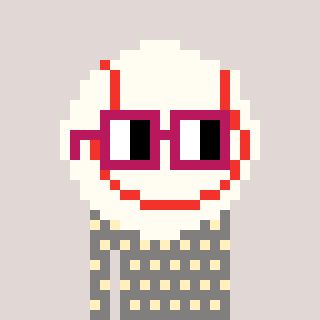
a pixel art character with square dark red glasses, a baseball ball-shaped head and a bluegrey-colored body on a warm background